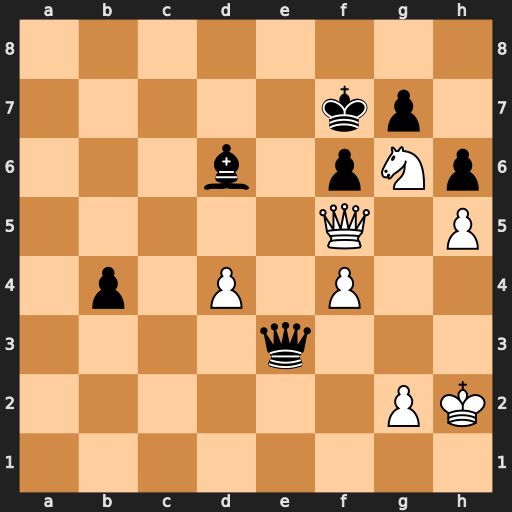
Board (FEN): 8/5kp1/3b1pNp/5Q1P/1p1P1P2/4q3/6PK/8
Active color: w
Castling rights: -
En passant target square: -
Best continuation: Qd7+ Qe7 Nxe7